Field crop: maize
Growth stage: 2
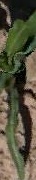
Species: maize